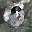
Label: 0